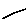
Label: line